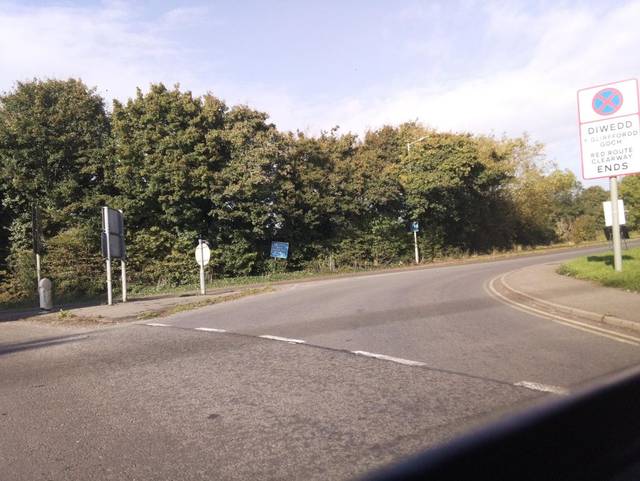
Region: United Kingdom
Coordinates: 51.635, -2.686